Interaction volume radius: 10 \u00c5
Interaction volume height: 20 \u00c5
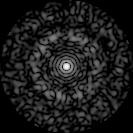
Disorder parameter: 0.8034